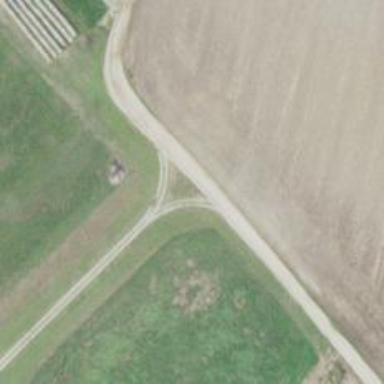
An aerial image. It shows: Driveway leading to service road.